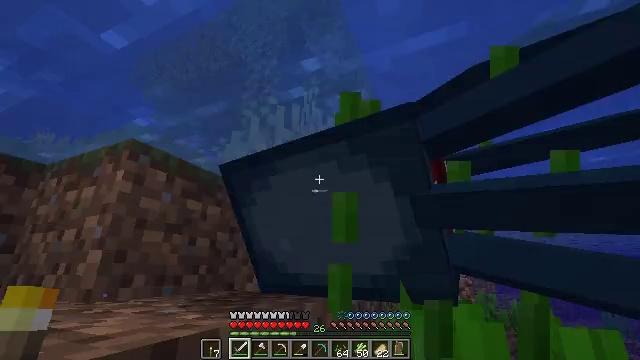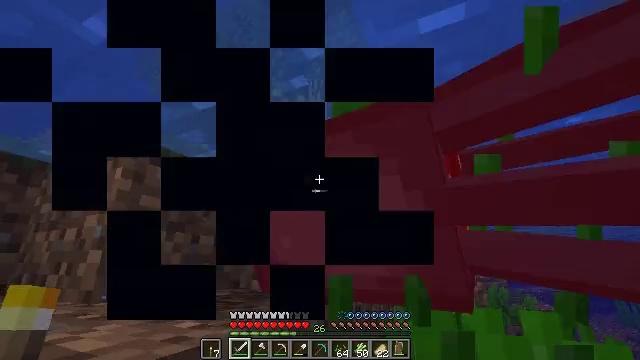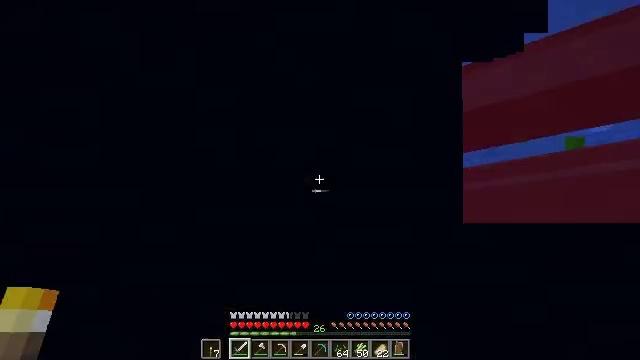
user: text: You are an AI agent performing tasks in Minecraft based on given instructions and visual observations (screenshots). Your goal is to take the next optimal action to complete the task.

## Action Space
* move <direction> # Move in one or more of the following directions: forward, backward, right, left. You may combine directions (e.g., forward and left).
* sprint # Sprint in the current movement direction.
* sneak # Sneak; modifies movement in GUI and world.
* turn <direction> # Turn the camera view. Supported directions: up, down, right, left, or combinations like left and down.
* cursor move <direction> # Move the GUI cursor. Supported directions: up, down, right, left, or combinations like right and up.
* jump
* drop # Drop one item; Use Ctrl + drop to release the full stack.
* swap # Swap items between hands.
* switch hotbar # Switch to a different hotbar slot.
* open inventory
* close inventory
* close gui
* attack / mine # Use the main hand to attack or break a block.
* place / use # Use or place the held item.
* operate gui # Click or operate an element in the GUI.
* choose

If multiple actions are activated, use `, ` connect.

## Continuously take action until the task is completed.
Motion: motion action
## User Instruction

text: Gather tall seagrass in the ocean.
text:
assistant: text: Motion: turn left and down
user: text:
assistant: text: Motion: no_op
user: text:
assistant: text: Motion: no_op